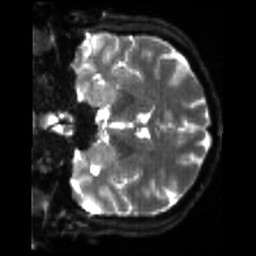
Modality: sbref
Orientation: coronal
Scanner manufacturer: siemens
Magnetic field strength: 3 T
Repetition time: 4 s
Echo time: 0.0594 s